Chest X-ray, AP view. Patient: 47 years old, sex M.
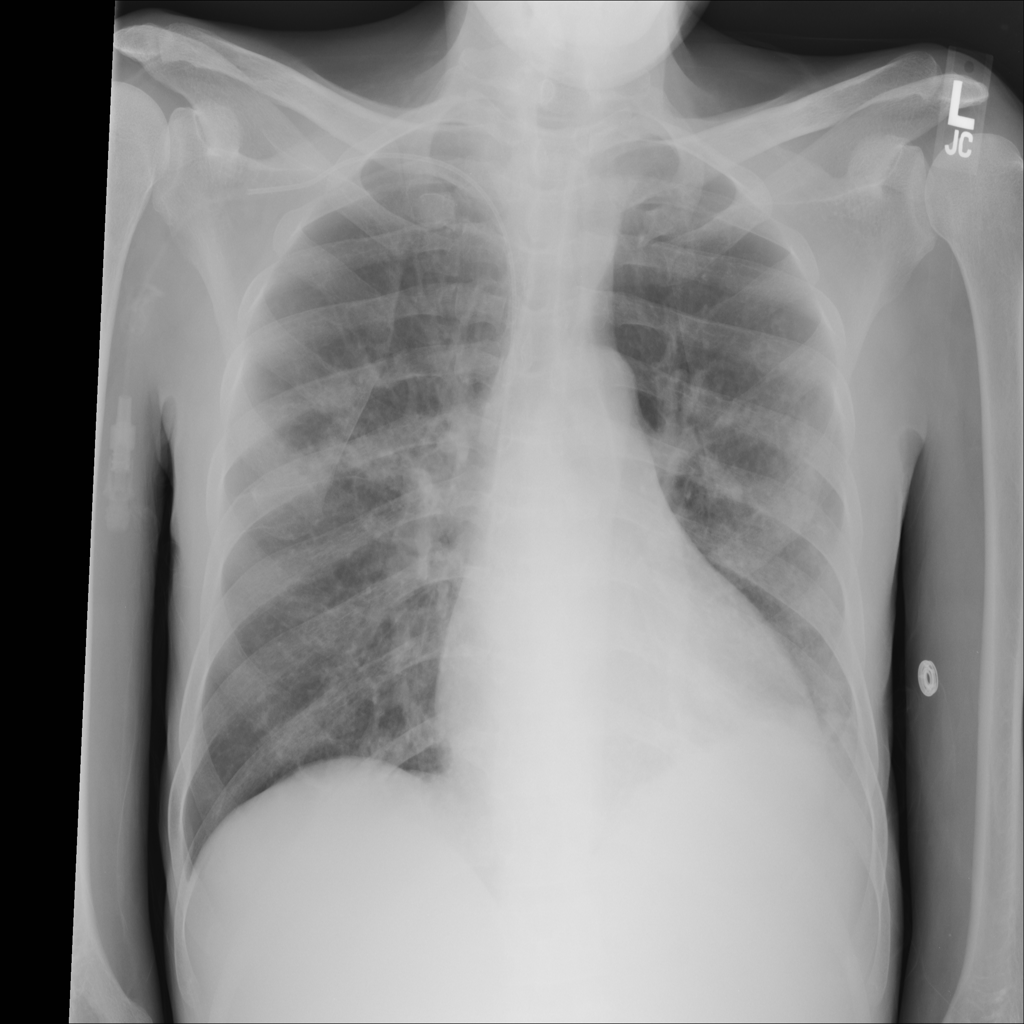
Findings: Atelectasis, Infiltration